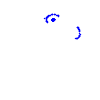
Particle: kaon